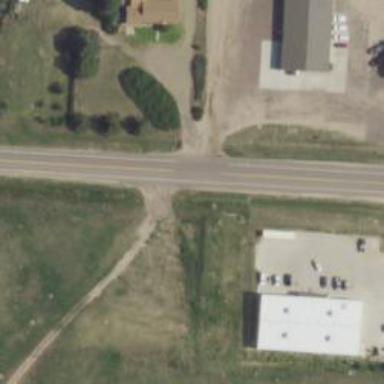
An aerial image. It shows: Road with stop sign.